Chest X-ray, AP view. Patient: 23 years old, sex F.
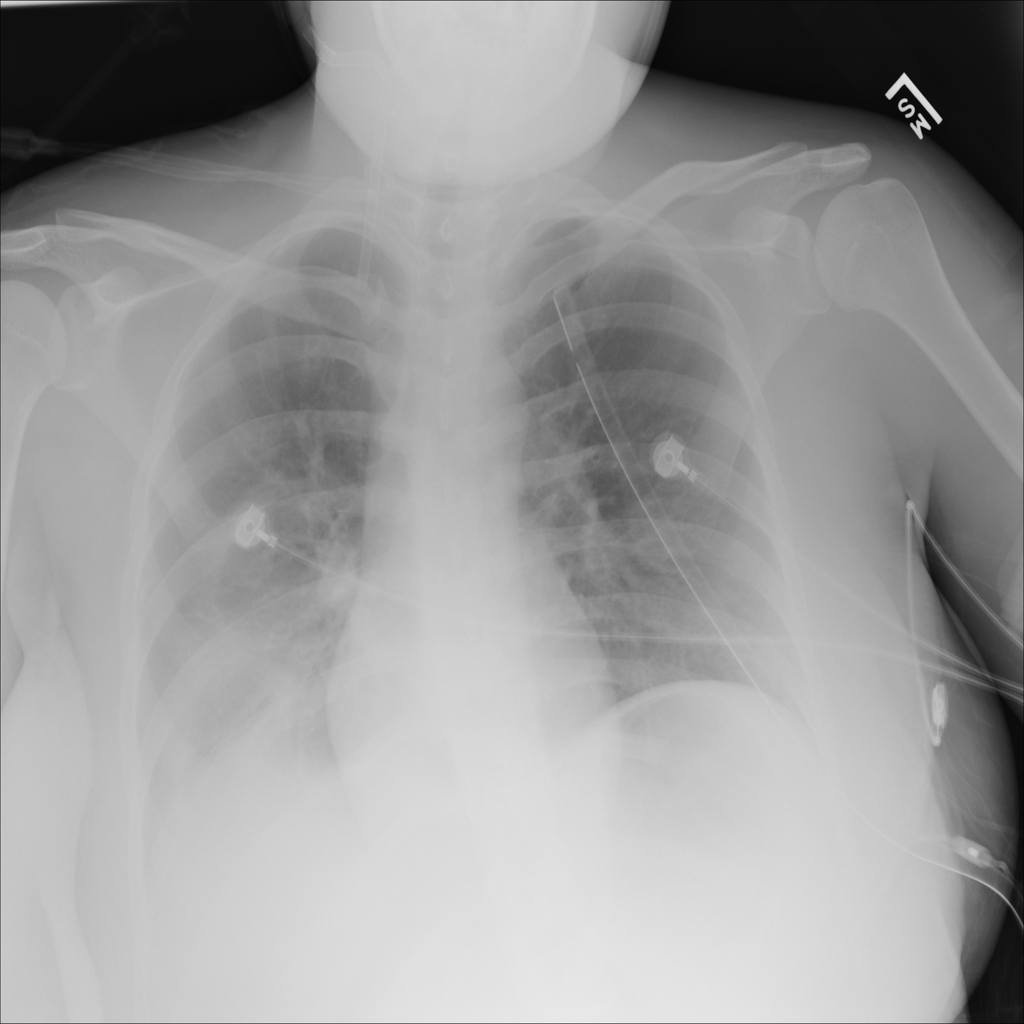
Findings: No Finding